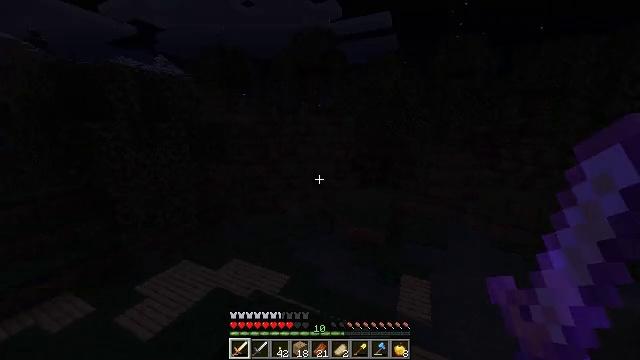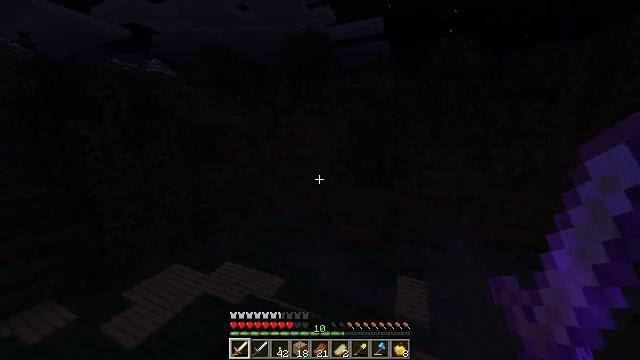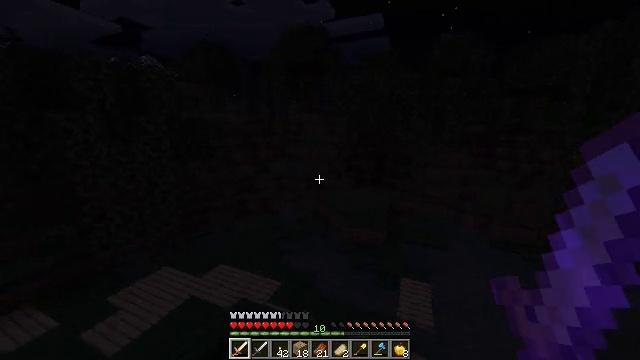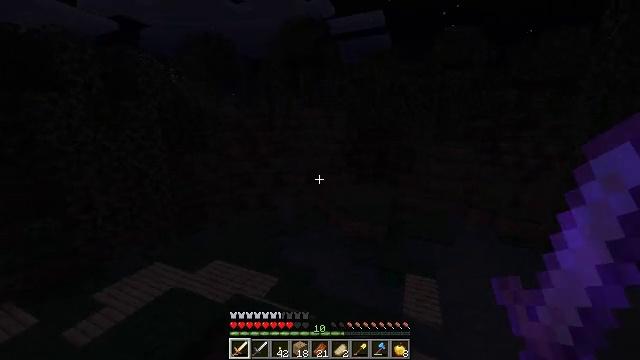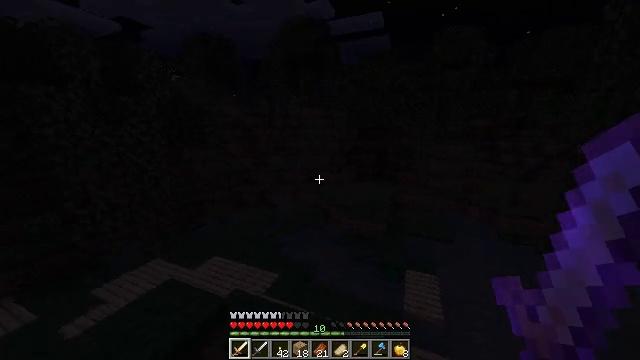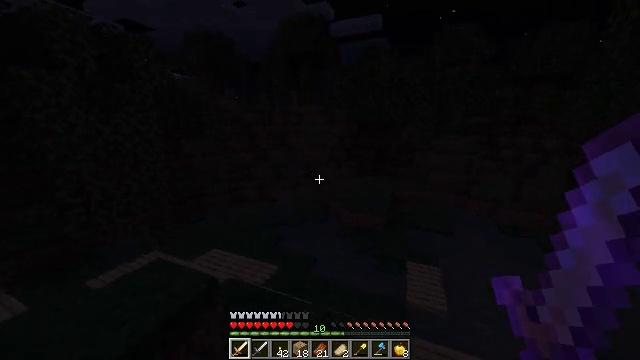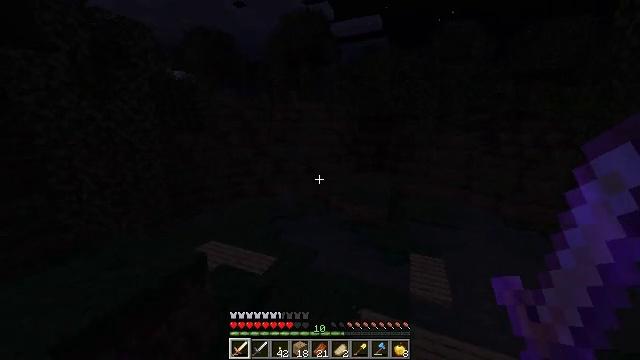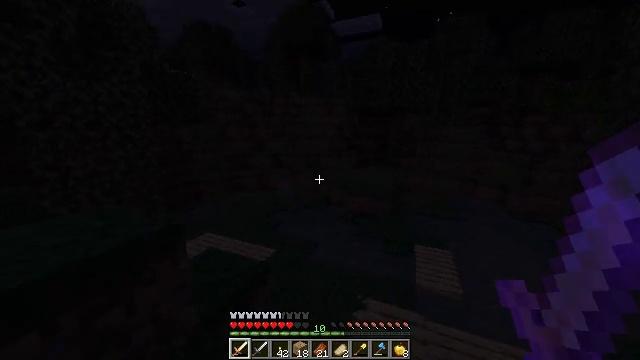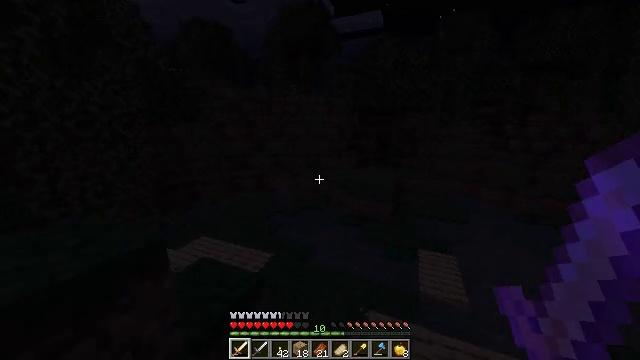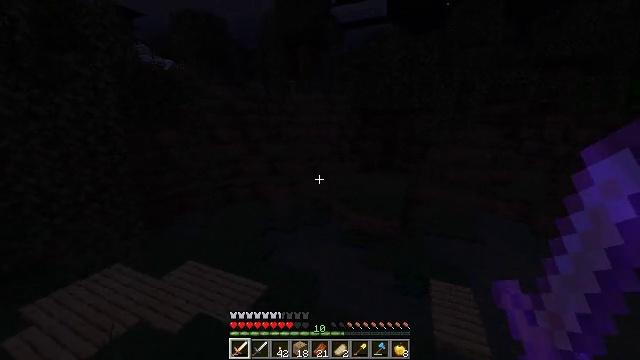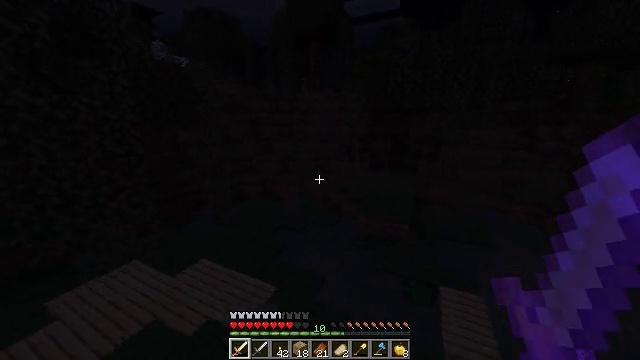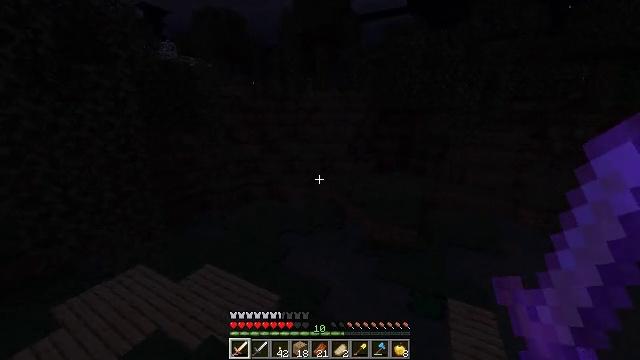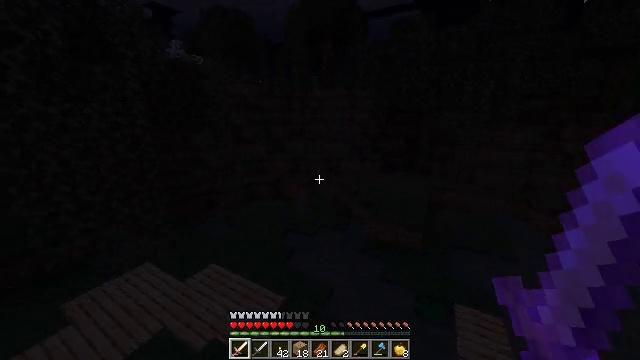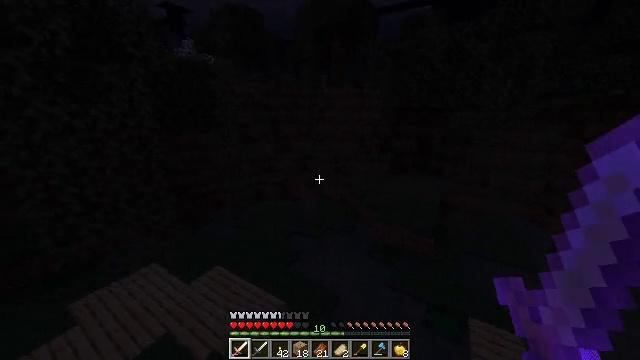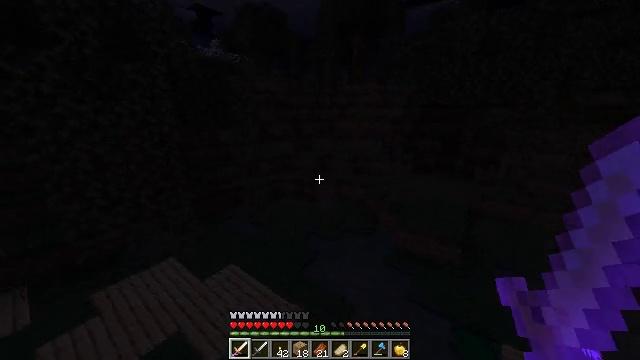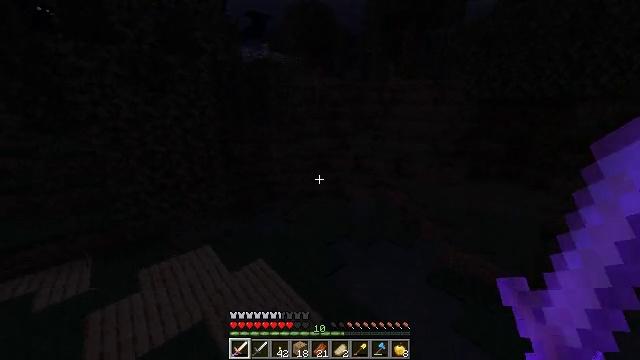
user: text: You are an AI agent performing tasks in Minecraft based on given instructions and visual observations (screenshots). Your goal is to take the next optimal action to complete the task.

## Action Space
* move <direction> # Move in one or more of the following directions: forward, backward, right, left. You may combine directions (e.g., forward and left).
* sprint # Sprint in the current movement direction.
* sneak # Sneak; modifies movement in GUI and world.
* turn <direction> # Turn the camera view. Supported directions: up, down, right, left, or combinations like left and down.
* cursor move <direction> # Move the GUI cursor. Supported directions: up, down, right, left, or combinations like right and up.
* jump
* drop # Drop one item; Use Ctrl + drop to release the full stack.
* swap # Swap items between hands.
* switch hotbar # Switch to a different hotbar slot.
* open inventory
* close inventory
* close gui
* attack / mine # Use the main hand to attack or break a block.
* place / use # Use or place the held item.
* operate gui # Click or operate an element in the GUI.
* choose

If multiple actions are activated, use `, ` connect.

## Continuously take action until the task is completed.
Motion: motion action
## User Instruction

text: Hunt a slime.
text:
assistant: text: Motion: move forward, turn right, jump
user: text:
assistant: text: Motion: move forward, jump
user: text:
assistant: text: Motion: move forward, jump
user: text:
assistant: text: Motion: move forward, jump
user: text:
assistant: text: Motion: move forward, jump
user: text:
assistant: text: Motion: move forward, jump
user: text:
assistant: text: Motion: move forward, sprint, jump
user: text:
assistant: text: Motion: move forward, sprint, jump
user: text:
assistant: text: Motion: move forward, sprint, turn down, jump
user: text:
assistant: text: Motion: move forward, sprint, turn left and down, jump
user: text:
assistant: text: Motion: move forward, sprint, turn left, jump
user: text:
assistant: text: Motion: move forward, sprint, turn left, jump
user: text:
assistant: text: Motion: move forward, sprint, turn left, jump
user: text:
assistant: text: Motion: move forward, sprint, turn left, jump
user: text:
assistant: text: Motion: move forward, sprint, turn left, jump
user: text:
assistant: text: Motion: move forward, sprint, turn left, jump
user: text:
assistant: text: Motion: move forward, sprint, turn left, jump
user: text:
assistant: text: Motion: move forward, sprint, jump
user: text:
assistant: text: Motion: move forward, sprint, jump
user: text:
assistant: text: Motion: move forward, sprint, jump
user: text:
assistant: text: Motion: move forward, sprint, jump
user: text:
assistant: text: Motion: move forward, sprint, jump
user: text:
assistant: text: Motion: move forward, sprint, jump
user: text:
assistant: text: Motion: move forward, sprint, jump
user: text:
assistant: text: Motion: move forward, sprint, jump
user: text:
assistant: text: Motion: move forward, sprint, jump
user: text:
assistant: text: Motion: move forward, sprint, jump
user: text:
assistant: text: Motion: move forward, sprint, turn right, jump
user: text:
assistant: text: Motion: move forward, sprint, jump
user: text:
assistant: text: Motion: move forward, sprint, jump